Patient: sex F, age 73
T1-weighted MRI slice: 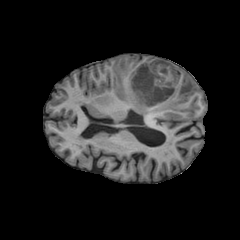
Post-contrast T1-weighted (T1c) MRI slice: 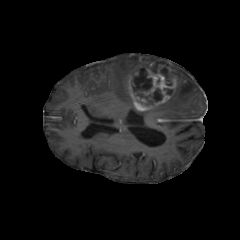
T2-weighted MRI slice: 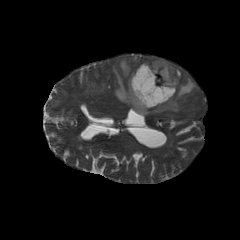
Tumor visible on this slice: yes
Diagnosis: Glioblastoma, IDH-wildtype
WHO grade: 4